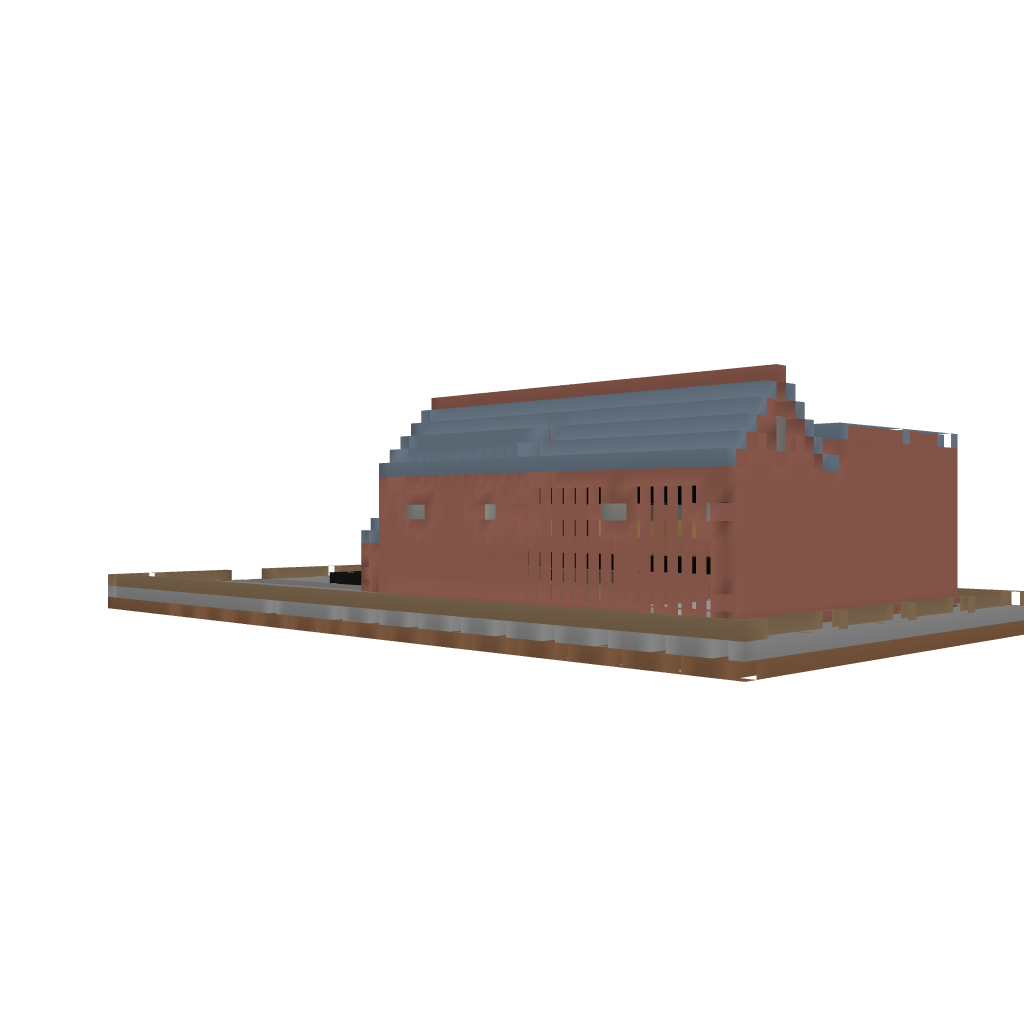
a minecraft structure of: Modern Brick House